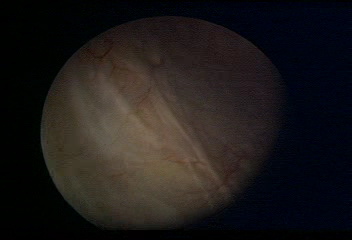
Modality: WLC
Class: Normal mucosa
Bladder cancer association: No